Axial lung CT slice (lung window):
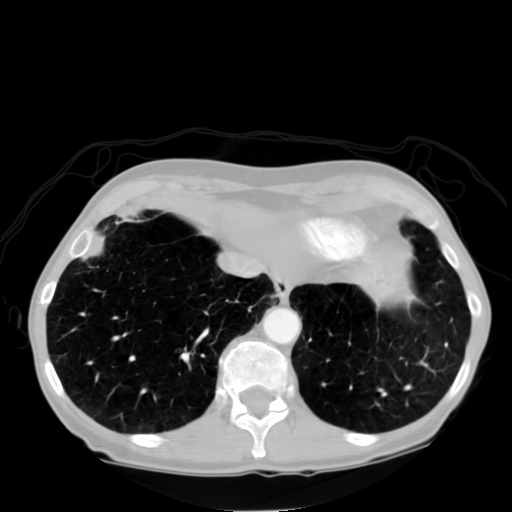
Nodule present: no